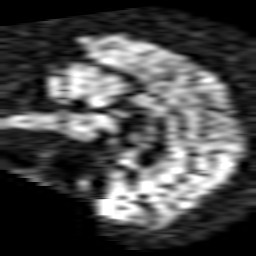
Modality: TRACE
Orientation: sagittal
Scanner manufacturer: philips
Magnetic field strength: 1.5 T
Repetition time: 3.115 s
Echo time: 0.06129 s